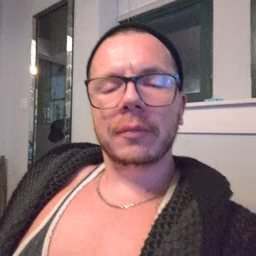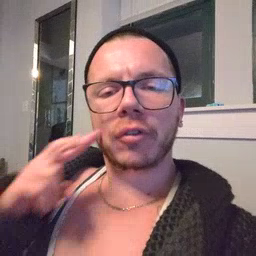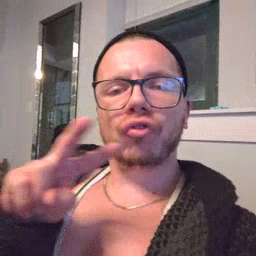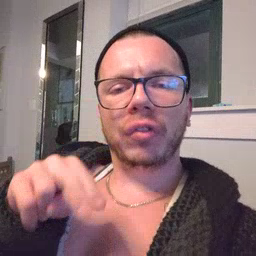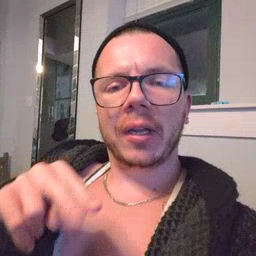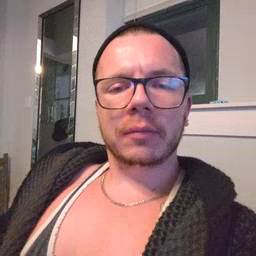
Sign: read